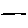
Label: line